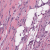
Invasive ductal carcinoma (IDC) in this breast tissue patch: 1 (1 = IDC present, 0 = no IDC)